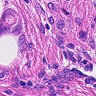
Metastatic tissue present: yes